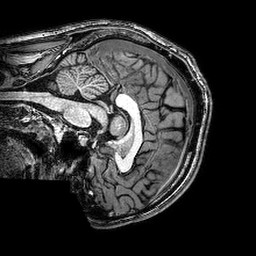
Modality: T1w
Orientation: sagittal
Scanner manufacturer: philips
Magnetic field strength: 3 T
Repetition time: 0.008149 s
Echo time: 0.00375 s